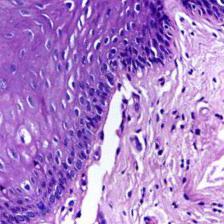
Diagnosis: Normal